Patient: sex M, age 62
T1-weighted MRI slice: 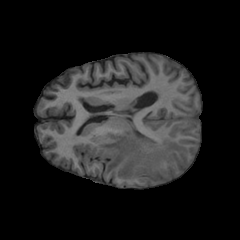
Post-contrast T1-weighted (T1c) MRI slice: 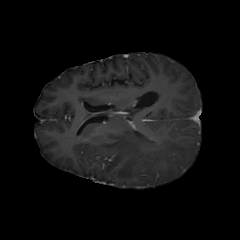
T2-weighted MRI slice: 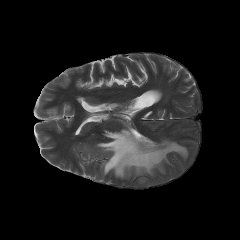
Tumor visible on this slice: yes
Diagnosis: Glioblastoma, IDH-wildtype
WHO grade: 4